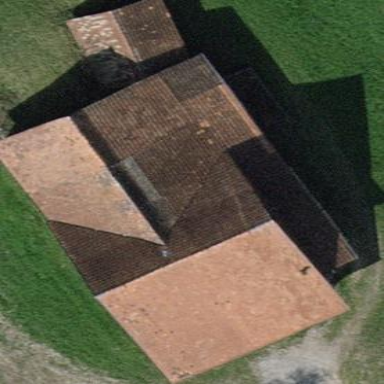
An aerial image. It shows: Farm auxiliary building.